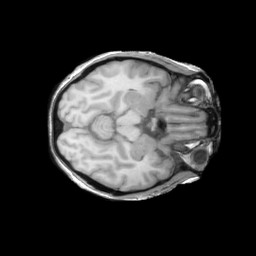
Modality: T1w
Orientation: axial
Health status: ill
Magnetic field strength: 3 T